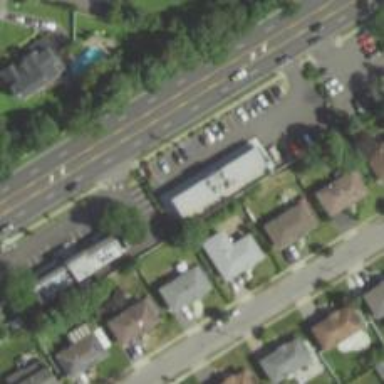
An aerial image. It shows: Healthcare clinic.